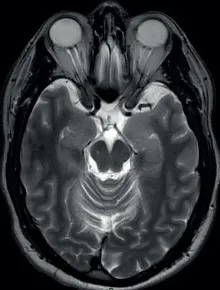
MRI at the time of presentation. Axial T2 Weighted Image.
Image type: radiology (mri)